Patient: sex M, age 78
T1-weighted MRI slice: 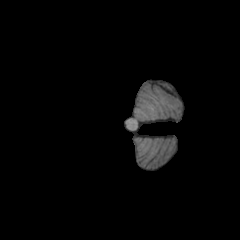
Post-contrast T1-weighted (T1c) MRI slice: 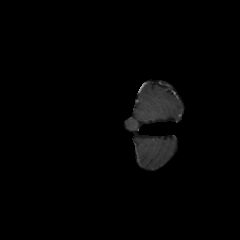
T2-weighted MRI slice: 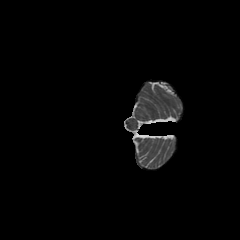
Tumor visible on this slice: no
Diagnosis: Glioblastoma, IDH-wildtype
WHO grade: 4